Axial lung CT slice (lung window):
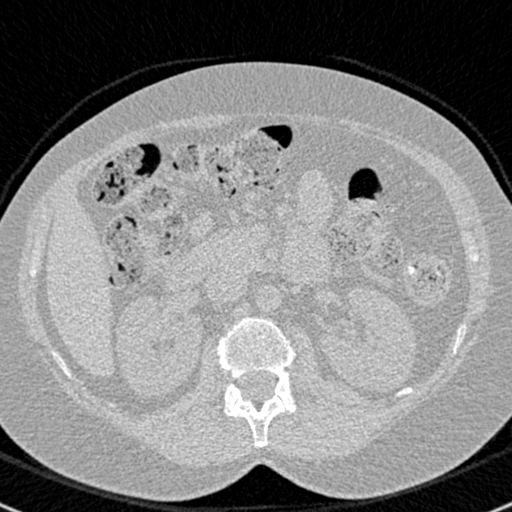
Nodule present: no